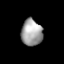
Tissue: lung
Cell type: Fibroblasts
Senescence score: 0.5929
Nuclear area (px): 552
Mean DAPI intensity: 160.418